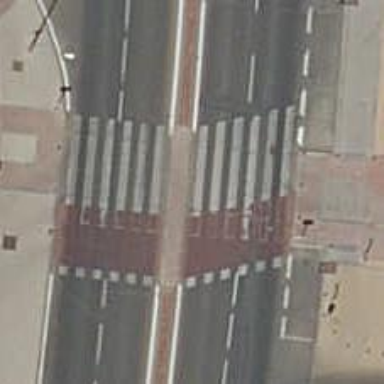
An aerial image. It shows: Crossing with traffic signals.